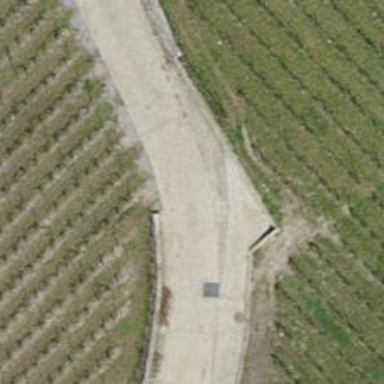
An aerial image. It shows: Well-maintained agricultural track with grade 1 tracktype.